Question: Count the number of objects in the diagram.
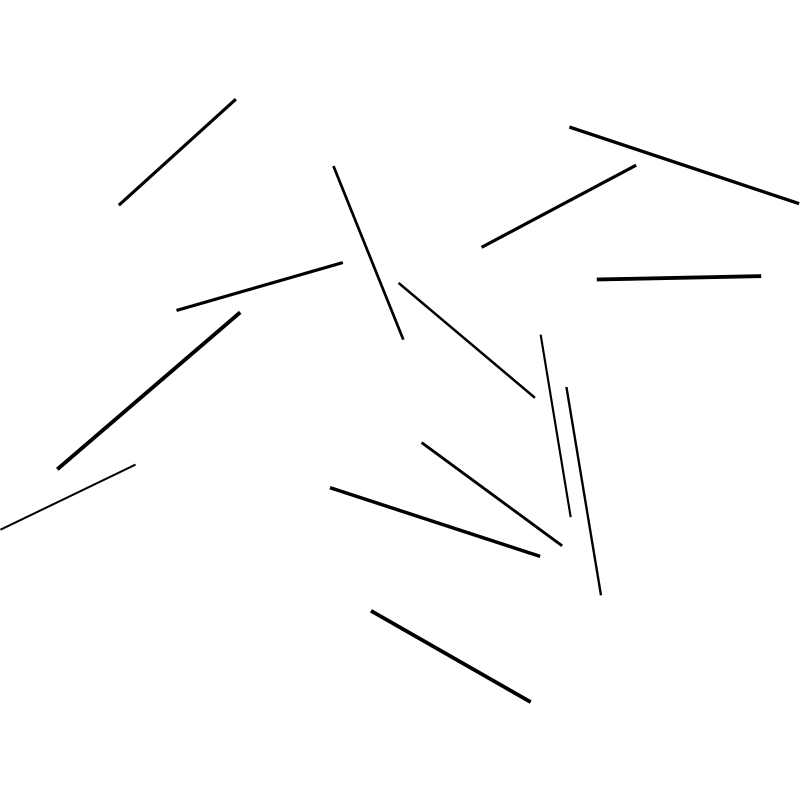
Answer: 14